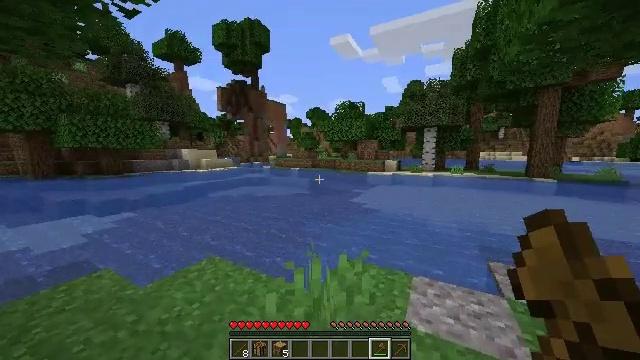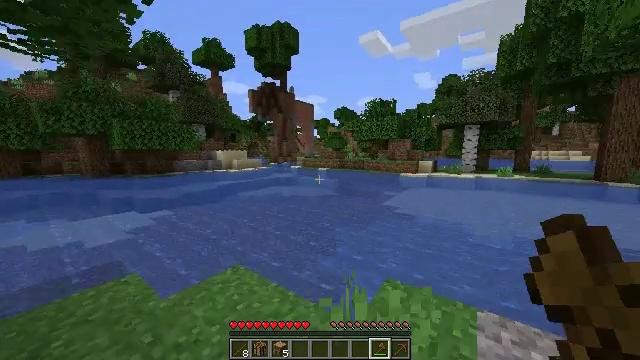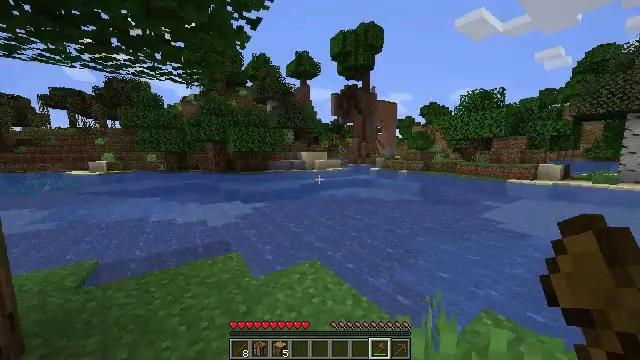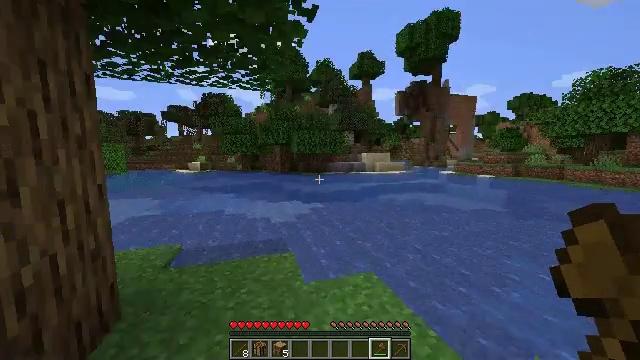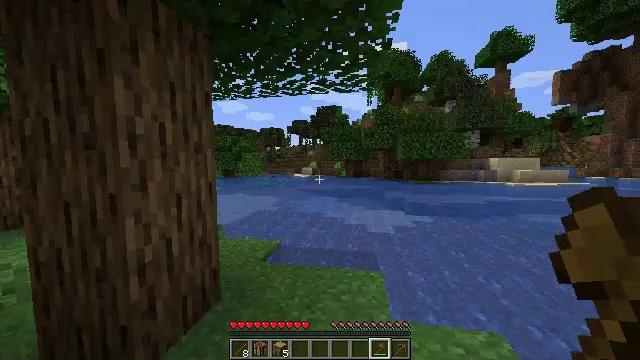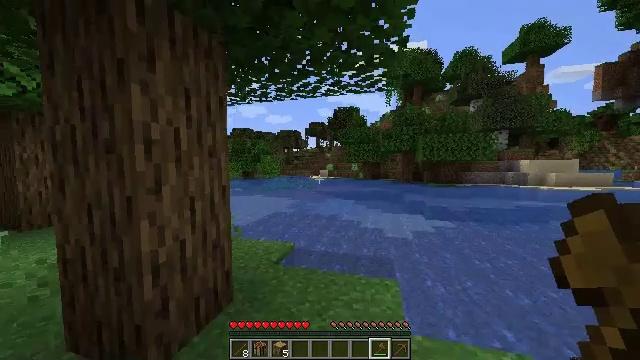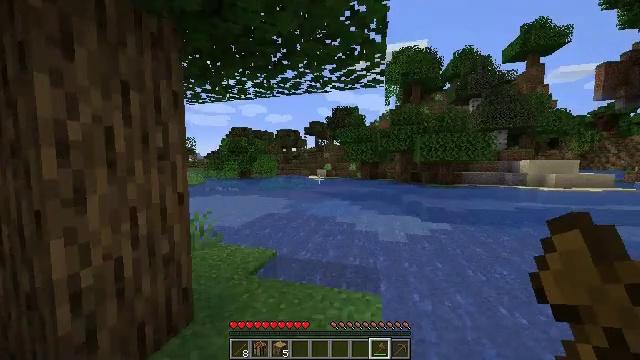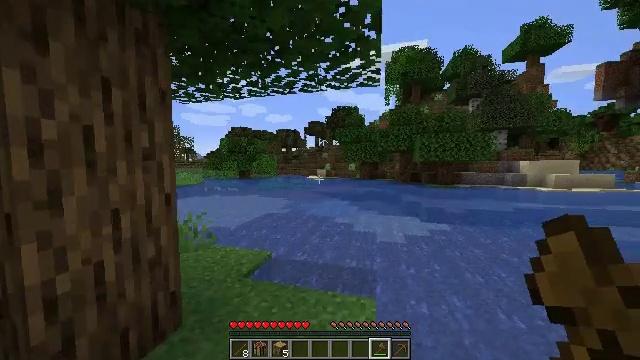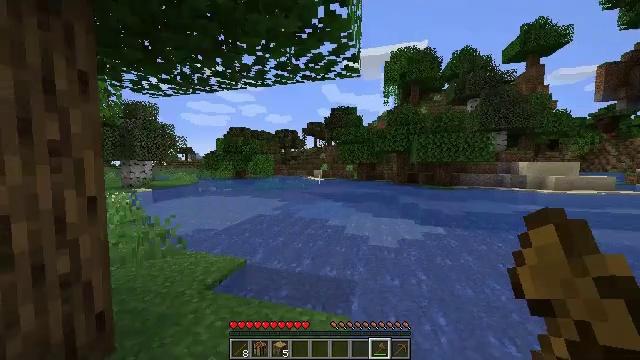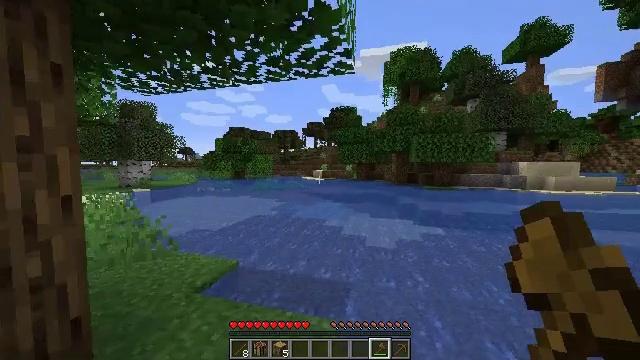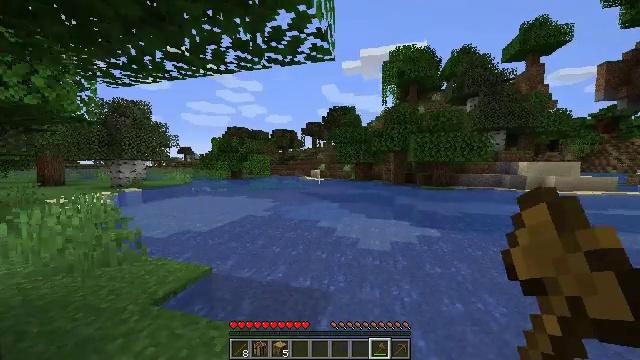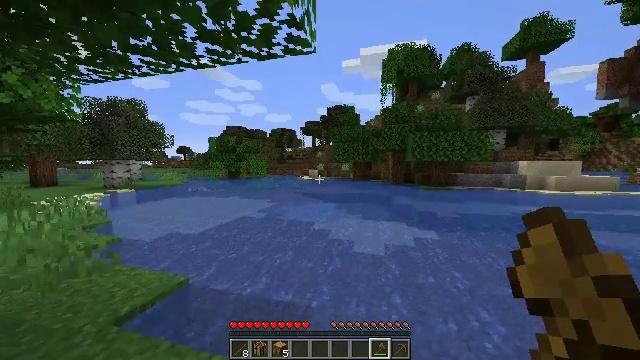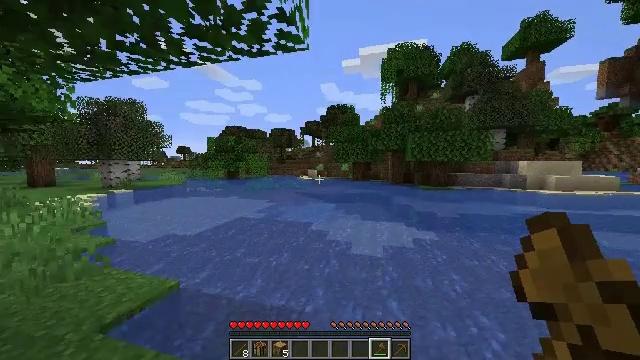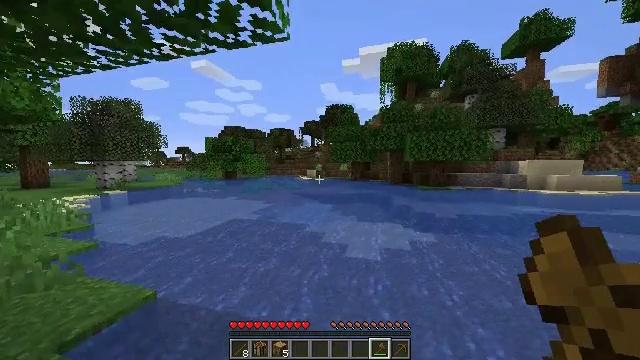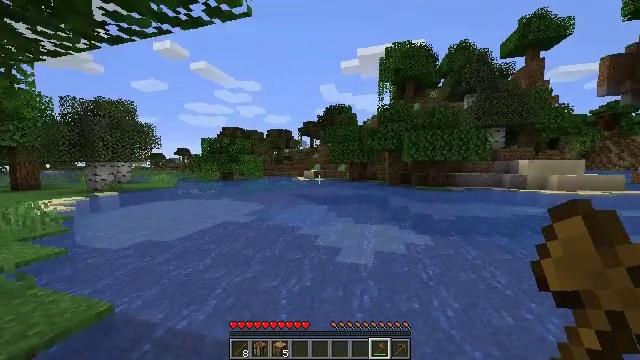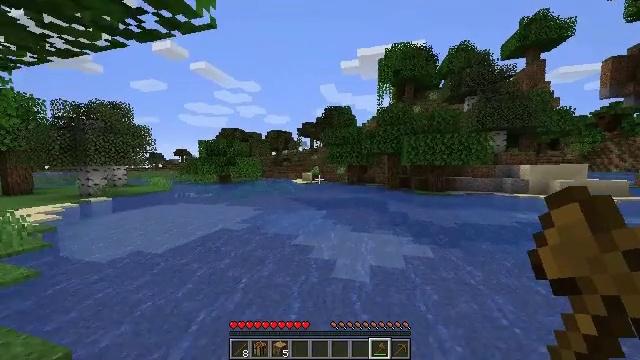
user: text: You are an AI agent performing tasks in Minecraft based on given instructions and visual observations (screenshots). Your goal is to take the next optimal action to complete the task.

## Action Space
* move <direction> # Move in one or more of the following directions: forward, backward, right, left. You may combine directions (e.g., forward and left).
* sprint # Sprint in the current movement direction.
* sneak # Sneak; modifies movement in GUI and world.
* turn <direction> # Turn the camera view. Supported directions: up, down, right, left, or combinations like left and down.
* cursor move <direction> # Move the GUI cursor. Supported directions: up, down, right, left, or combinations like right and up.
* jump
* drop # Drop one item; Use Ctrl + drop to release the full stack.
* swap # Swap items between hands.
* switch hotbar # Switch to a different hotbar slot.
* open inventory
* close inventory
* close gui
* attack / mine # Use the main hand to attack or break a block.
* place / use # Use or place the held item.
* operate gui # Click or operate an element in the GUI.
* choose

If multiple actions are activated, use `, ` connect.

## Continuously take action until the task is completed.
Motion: motion action
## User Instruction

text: Pick the delicate lily of the valley flower.
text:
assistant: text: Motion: move forward, turn left
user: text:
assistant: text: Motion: move forward, turn left
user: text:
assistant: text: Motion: move forward, turn left
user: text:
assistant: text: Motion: move forward and move right, turn left and up
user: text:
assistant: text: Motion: move forward and move right, turn left
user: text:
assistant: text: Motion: move forward and move right
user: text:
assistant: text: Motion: move forward and move right
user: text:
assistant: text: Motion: move forward and move right
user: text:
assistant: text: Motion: move forward and move right
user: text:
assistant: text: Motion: move forward and move right
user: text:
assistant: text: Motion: move forward and move right
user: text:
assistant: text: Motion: move forward and move right
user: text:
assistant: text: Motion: move forward and move right
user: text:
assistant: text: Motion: move forward and move right
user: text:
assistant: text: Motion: move forward and move right, jump
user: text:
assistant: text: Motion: move forward and move right, jump
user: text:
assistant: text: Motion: move forward and move right, jump
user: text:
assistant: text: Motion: move forward and move right, jump
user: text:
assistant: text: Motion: move forward and move right, jump
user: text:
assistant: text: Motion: move forward and move right
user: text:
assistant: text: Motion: move forward and move right
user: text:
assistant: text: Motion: move forward and move right
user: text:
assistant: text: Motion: move forward and move right
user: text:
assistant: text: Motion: move forward and move right, turn right
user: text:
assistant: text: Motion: move forward and move right, turn right
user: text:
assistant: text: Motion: move forward and move right, turn left
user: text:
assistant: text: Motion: move forward and move right, turn left and up
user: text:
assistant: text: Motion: move right, turn left and up
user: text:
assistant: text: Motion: move right, turn left and up
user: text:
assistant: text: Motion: move back and move right